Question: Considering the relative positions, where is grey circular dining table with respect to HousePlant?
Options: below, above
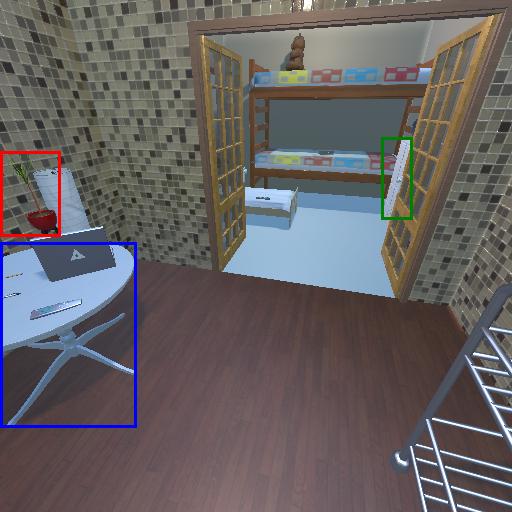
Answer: below